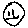
Label: smiley face